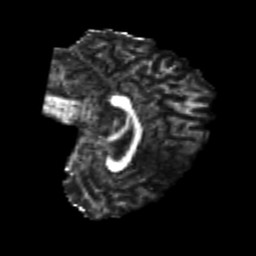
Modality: FA
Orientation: sagittal
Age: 20
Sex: female
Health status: healthy
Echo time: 0.074 s